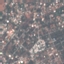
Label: Residential